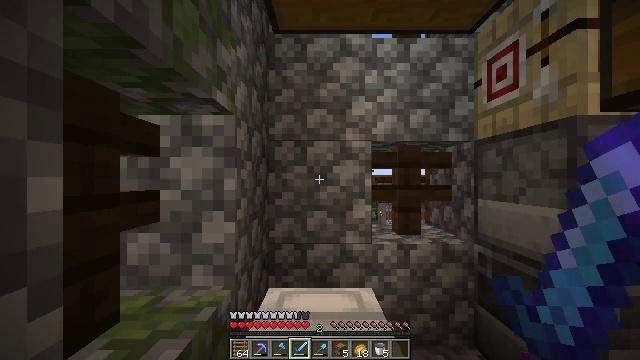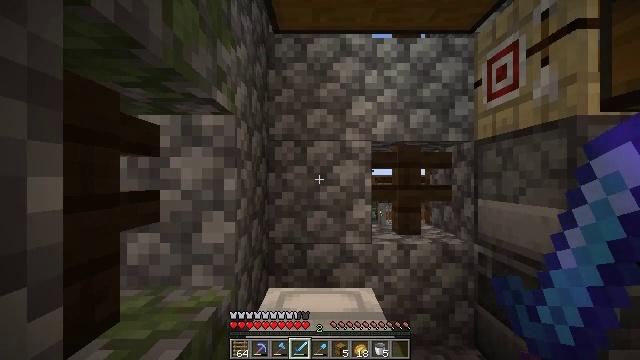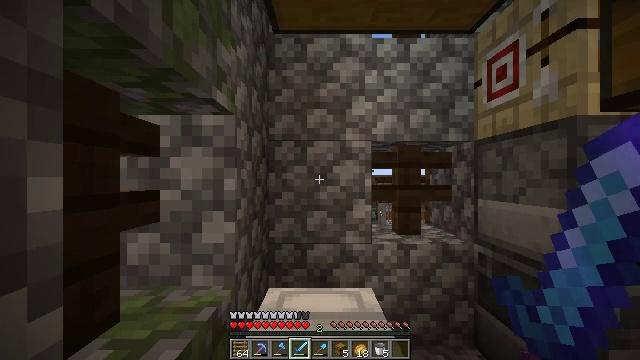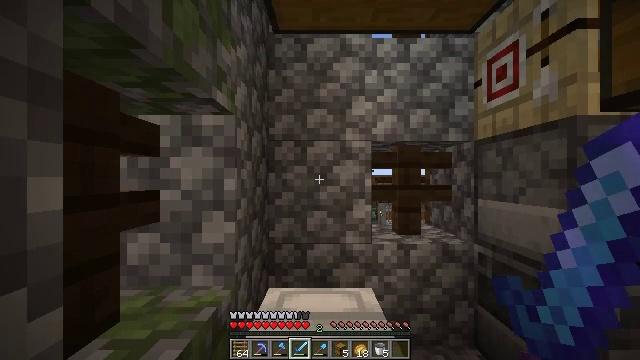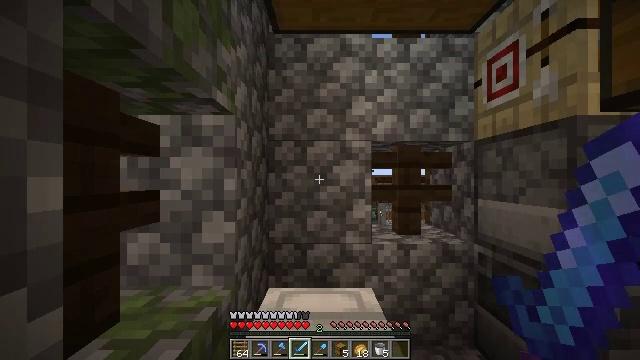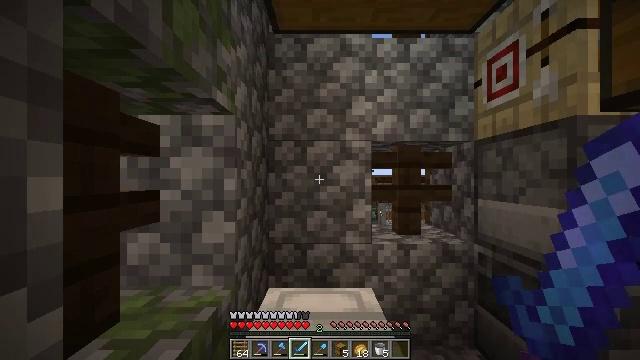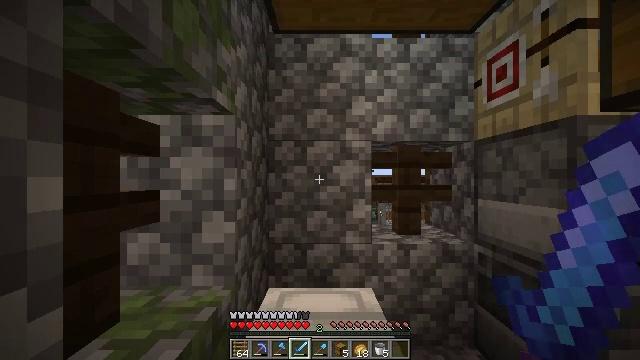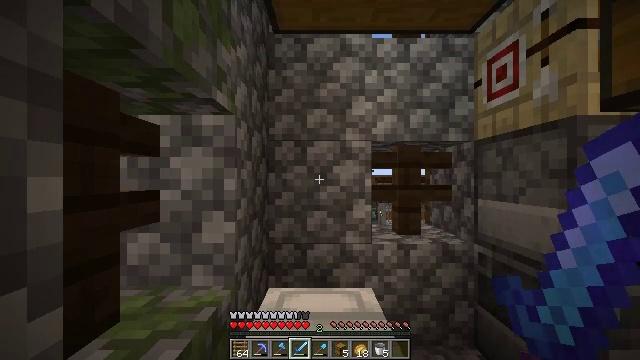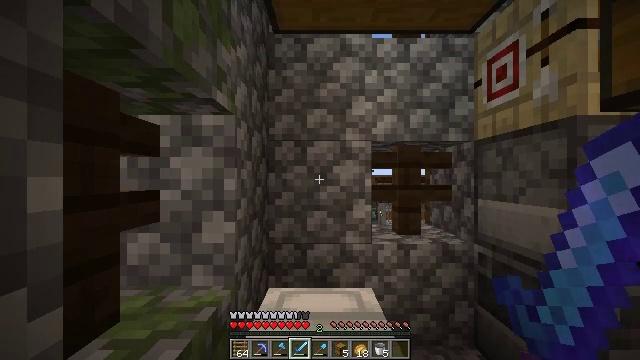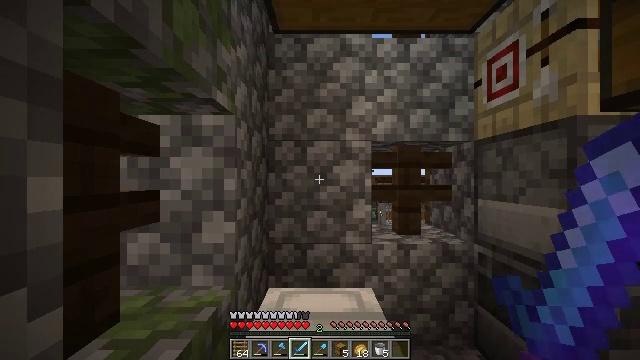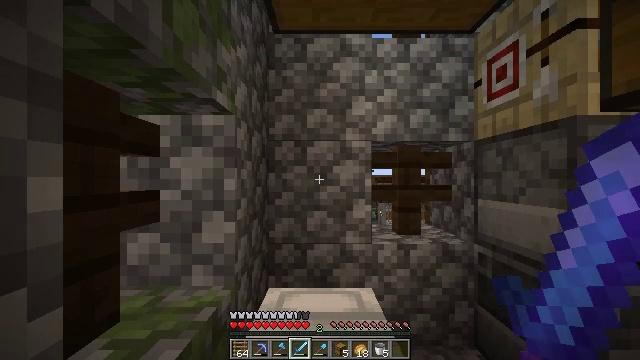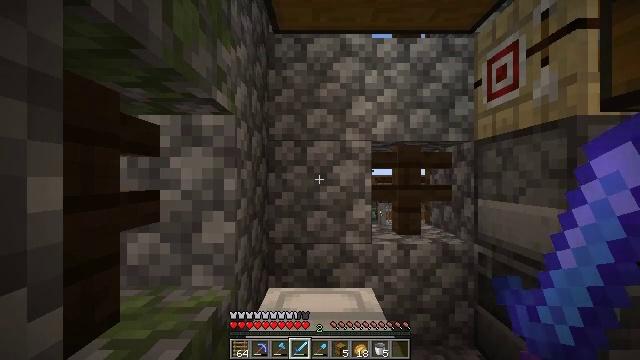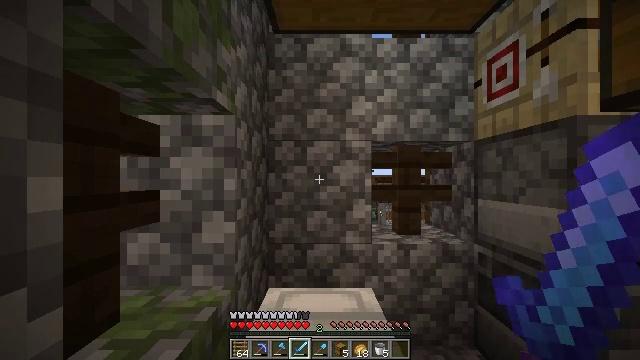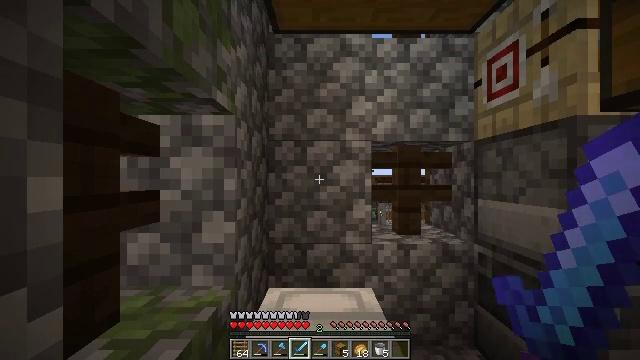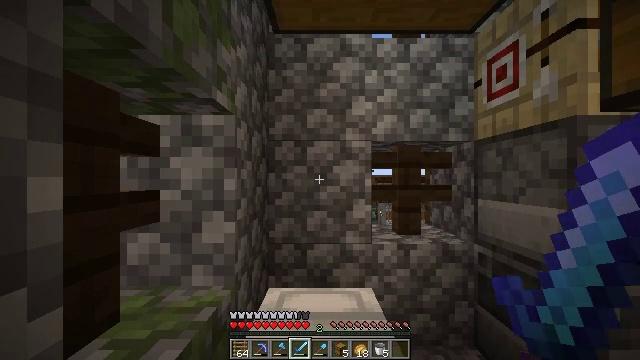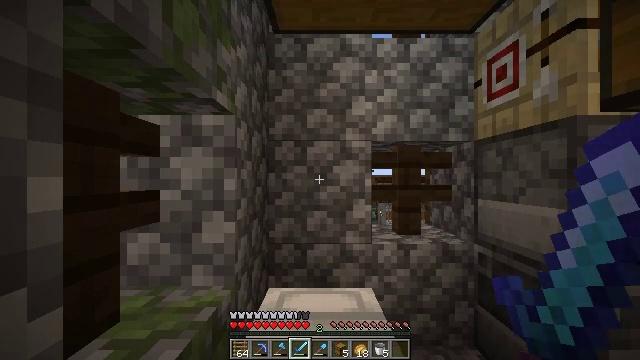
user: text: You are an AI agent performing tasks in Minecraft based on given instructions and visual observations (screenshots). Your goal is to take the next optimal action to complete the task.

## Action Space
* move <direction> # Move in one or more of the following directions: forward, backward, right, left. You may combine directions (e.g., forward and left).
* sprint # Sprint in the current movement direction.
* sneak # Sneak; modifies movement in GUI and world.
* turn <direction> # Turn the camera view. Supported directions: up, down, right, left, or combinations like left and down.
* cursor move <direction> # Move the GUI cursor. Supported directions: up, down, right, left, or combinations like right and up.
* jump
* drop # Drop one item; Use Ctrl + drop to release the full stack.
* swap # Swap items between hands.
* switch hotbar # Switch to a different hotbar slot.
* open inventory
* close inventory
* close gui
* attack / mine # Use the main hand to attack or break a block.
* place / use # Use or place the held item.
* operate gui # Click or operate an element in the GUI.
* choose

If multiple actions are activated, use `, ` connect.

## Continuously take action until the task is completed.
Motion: motion action
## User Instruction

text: Destroy the glass.
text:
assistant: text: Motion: no_op
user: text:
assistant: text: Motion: no_op
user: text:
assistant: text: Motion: no_op
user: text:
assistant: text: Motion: no_op
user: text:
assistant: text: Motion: no_op
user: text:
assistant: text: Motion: no_op
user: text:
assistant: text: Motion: no_op
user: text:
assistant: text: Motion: no_op
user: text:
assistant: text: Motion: no_op
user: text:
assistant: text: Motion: no_op
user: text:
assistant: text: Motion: no_op
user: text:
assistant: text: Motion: no_op
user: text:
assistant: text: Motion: no_op
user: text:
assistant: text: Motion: no_op
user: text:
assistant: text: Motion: no_op
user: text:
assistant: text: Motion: no_op
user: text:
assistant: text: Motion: no_op
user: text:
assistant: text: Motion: no_op
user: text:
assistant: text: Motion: no_op
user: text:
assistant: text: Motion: no_op
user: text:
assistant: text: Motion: no_op
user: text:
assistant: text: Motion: no_op
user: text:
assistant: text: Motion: no_op
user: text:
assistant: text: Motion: no_op
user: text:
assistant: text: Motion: no_op
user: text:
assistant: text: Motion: no_op
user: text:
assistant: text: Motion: no_op
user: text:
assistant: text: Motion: no_op
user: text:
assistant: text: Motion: no_op
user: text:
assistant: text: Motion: no_op